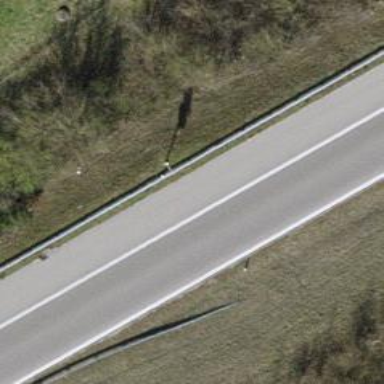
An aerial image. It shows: Asphalt motorway link.